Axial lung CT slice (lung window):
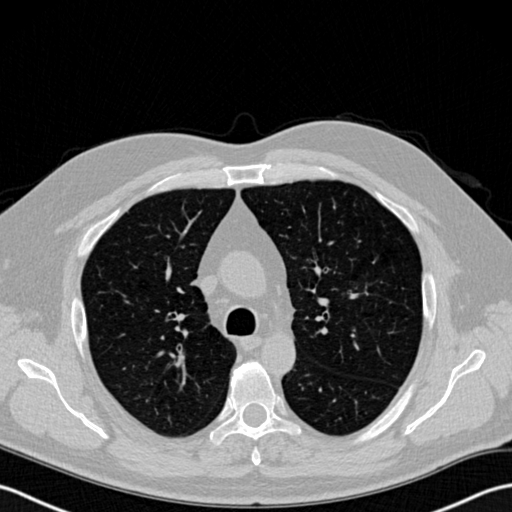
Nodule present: no